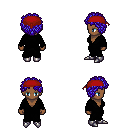
a pixel art fantasy rpg character, female body template, human, dark skin, black robe, metal pants, blue curly afro hairstyle, red bandana, metal boots, four views (front, back, left, right), 2x2 character sprite sheet, small pixel art, hard edges, no anti-aliasing